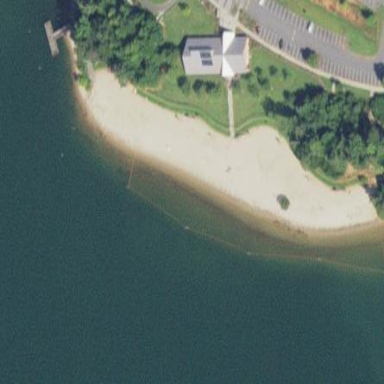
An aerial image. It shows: Swimming area for leisure and sport activities.